Aerial crown-view tile of a tropical tree (Barro Colorado Island, Panama), acquired 20250512:
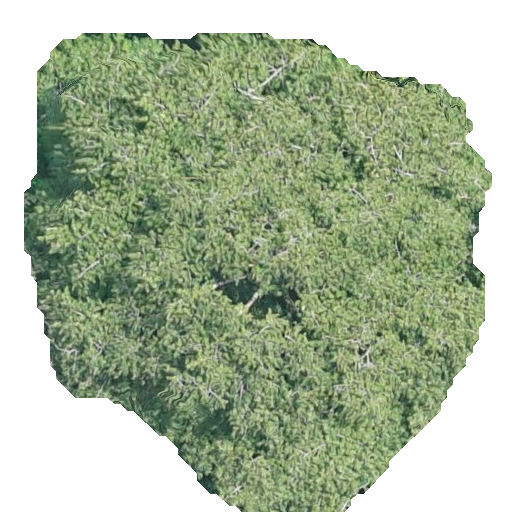
Species: Virola surinamensis
GBIF accepted scientific name: Virola surinamensis
Crown area: 257.464 m²